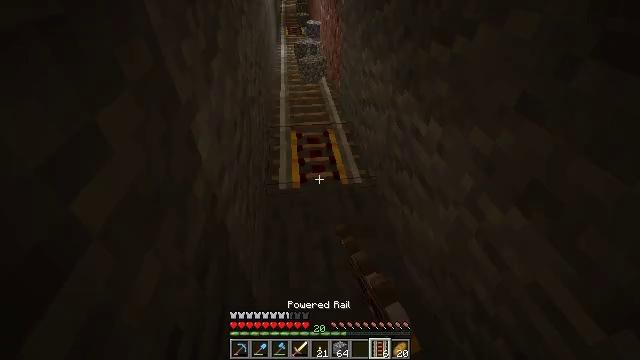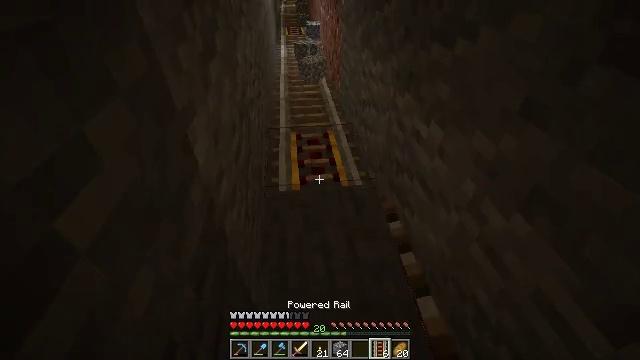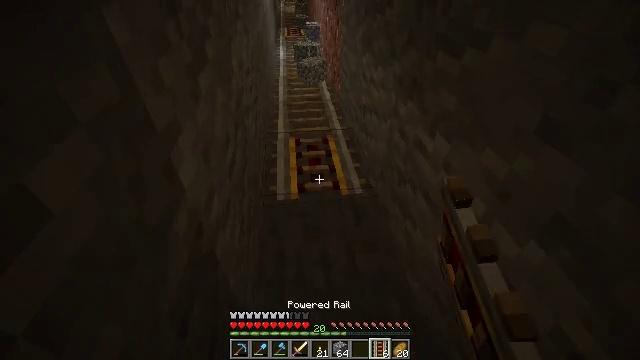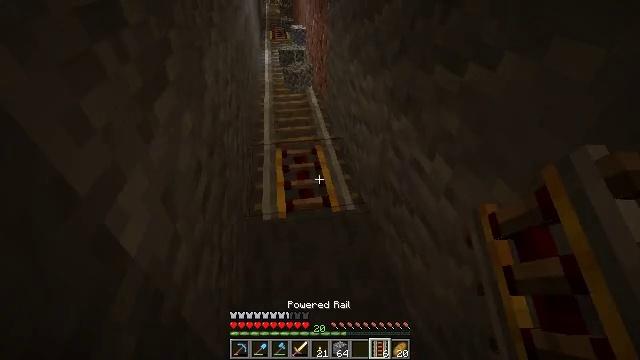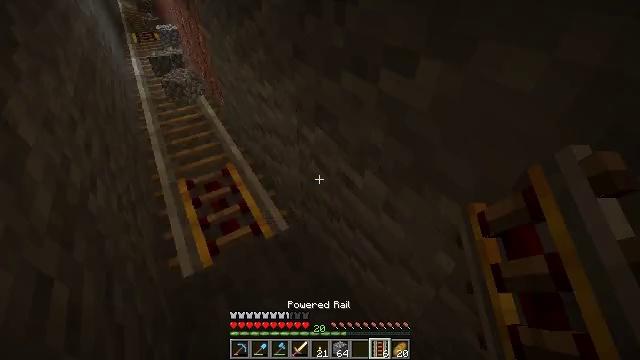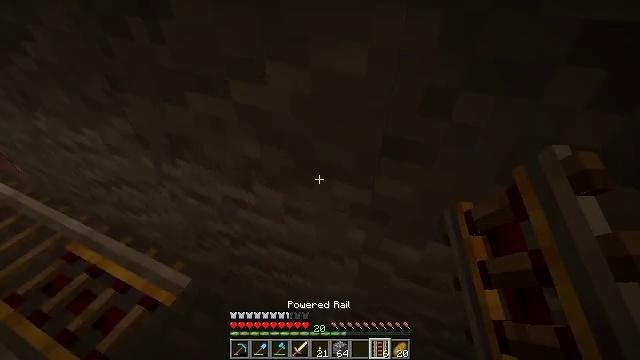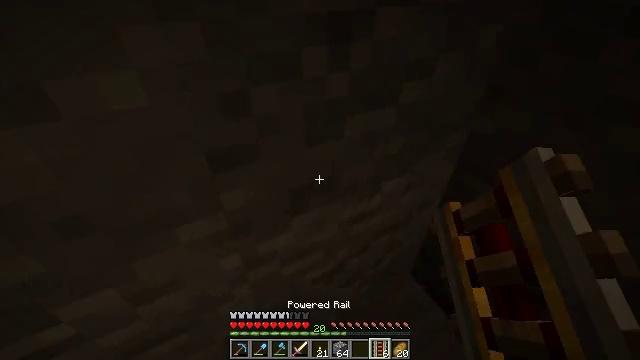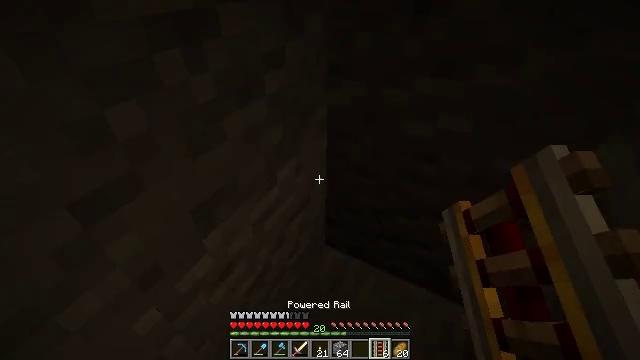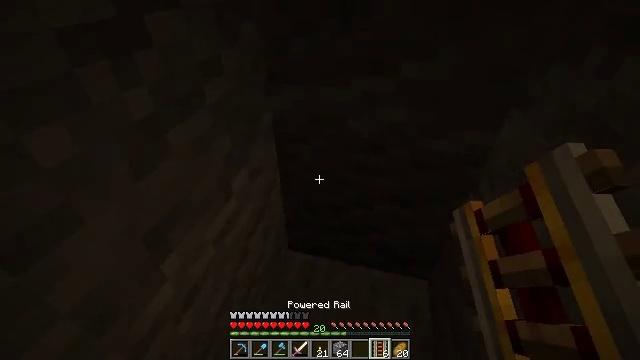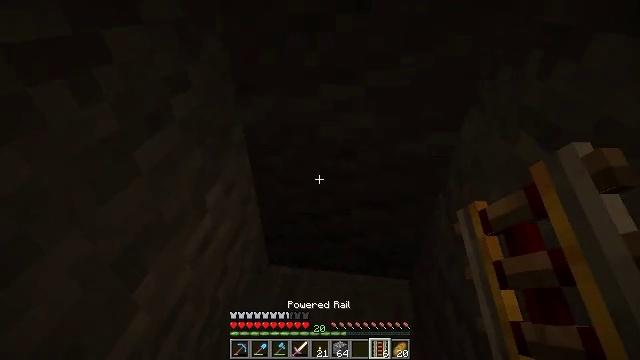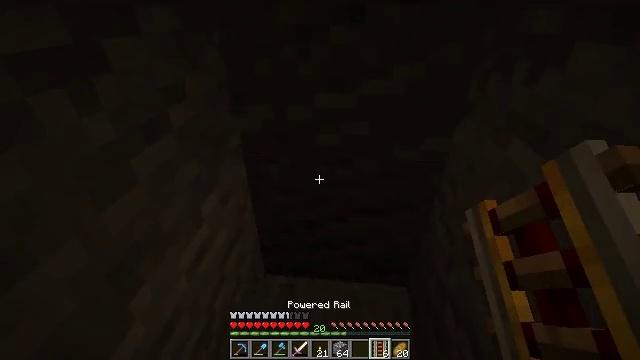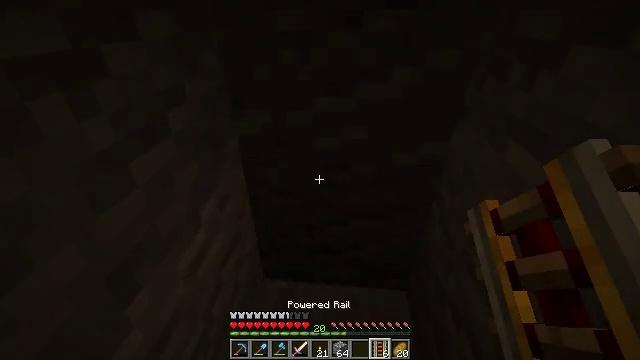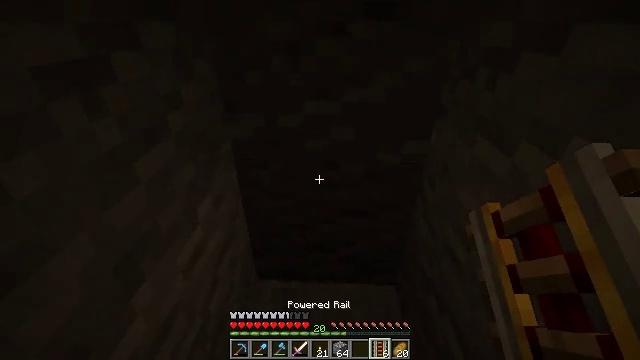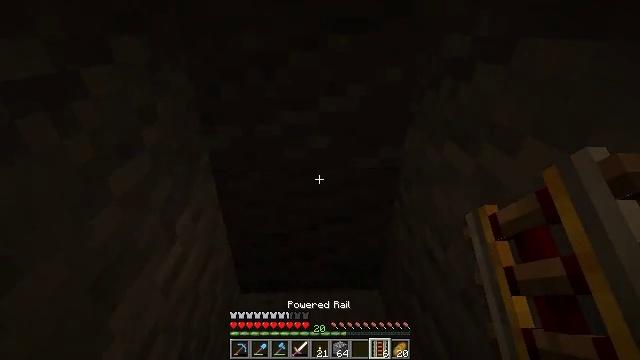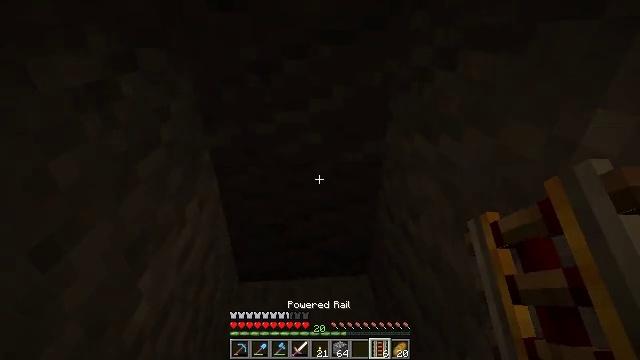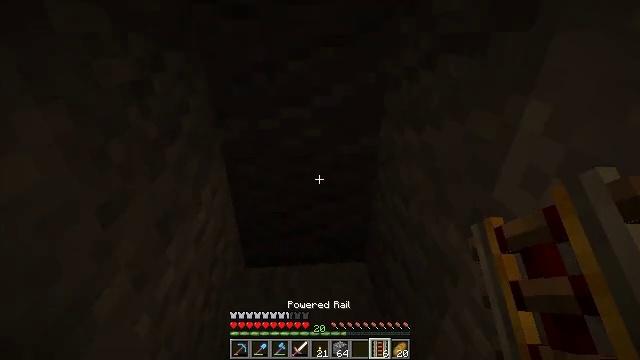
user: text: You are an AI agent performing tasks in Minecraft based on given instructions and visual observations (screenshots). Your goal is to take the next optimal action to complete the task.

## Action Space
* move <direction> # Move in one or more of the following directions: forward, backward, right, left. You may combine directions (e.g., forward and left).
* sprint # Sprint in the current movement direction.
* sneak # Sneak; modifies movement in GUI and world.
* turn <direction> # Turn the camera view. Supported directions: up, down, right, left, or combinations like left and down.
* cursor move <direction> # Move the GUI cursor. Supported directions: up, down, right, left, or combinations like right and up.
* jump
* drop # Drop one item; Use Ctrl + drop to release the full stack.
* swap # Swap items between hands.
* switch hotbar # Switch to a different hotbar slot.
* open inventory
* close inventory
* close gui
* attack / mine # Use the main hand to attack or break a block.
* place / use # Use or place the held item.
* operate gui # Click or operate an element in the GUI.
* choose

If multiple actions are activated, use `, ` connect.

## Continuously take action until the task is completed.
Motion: motion action
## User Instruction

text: Remove a powered rail from the inventory.
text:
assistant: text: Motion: move forward
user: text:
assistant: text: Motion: move forward
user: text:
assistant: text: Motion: move forward, turn right
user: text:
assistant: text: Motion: move forward, turn right and down
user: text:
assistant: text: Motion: turn right and up
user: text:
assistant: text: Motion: turn right and up
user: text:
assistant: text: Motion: turn right
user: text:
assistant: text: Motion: turn right and up
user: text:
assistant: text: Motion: turn right and up
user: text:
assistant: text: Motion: turn right and up
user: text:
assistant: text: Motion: no_op
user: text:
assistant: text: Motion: move back, turn right and up
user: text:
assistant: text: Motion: move back, turn right and up
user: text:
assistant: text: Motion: move back, turn right
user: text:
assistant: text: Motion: move back
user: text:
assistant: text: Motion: move back
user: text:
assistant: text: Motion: move back
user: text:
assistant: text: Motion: move back, turn right and down
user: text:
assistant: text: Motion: move back, turn right and down
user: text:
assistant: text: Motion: move back, turn down
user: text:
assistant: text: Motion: move back, turn left and down
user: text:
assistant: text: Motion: no_op
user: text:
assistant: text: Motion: no_op
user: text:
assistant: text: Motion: no_op
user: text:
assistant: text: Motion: no_op
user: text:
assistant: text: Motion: no_op
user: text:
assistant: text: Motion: no_op
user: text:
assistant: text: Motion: no_op
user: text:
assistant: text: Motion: no_op
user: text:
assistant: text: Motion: turn up